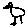
Label: bird